Field crop: tomato
Growth stage: 1
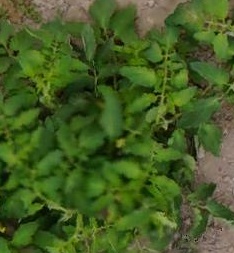
Species: tomato